Question: I have an airline <URL> from stat computing which I am trying to analyse.
There are variables DepTime and ArrDelay (Departure Time and Arrival Delay). I am trying to analyse how Arrival Delay is varying with certain chunks of departure time. My objective is to find which time chunks should a person avoid while booking their tickets to avoid arrival delay
My understanding-If a one tailed t test between arrival delays for dep time >1800 and arrival delays for dep time >1900 show a high significance, it means that one should avoid flights between 1800 and 1900. ( Please correct me if I am wrong). I want to run such tests for all departure hours.
**Totally new to programming and Data Science. Any help would be much appreciated.
Data looks like this. The highlighted columns are the ones I am analysing

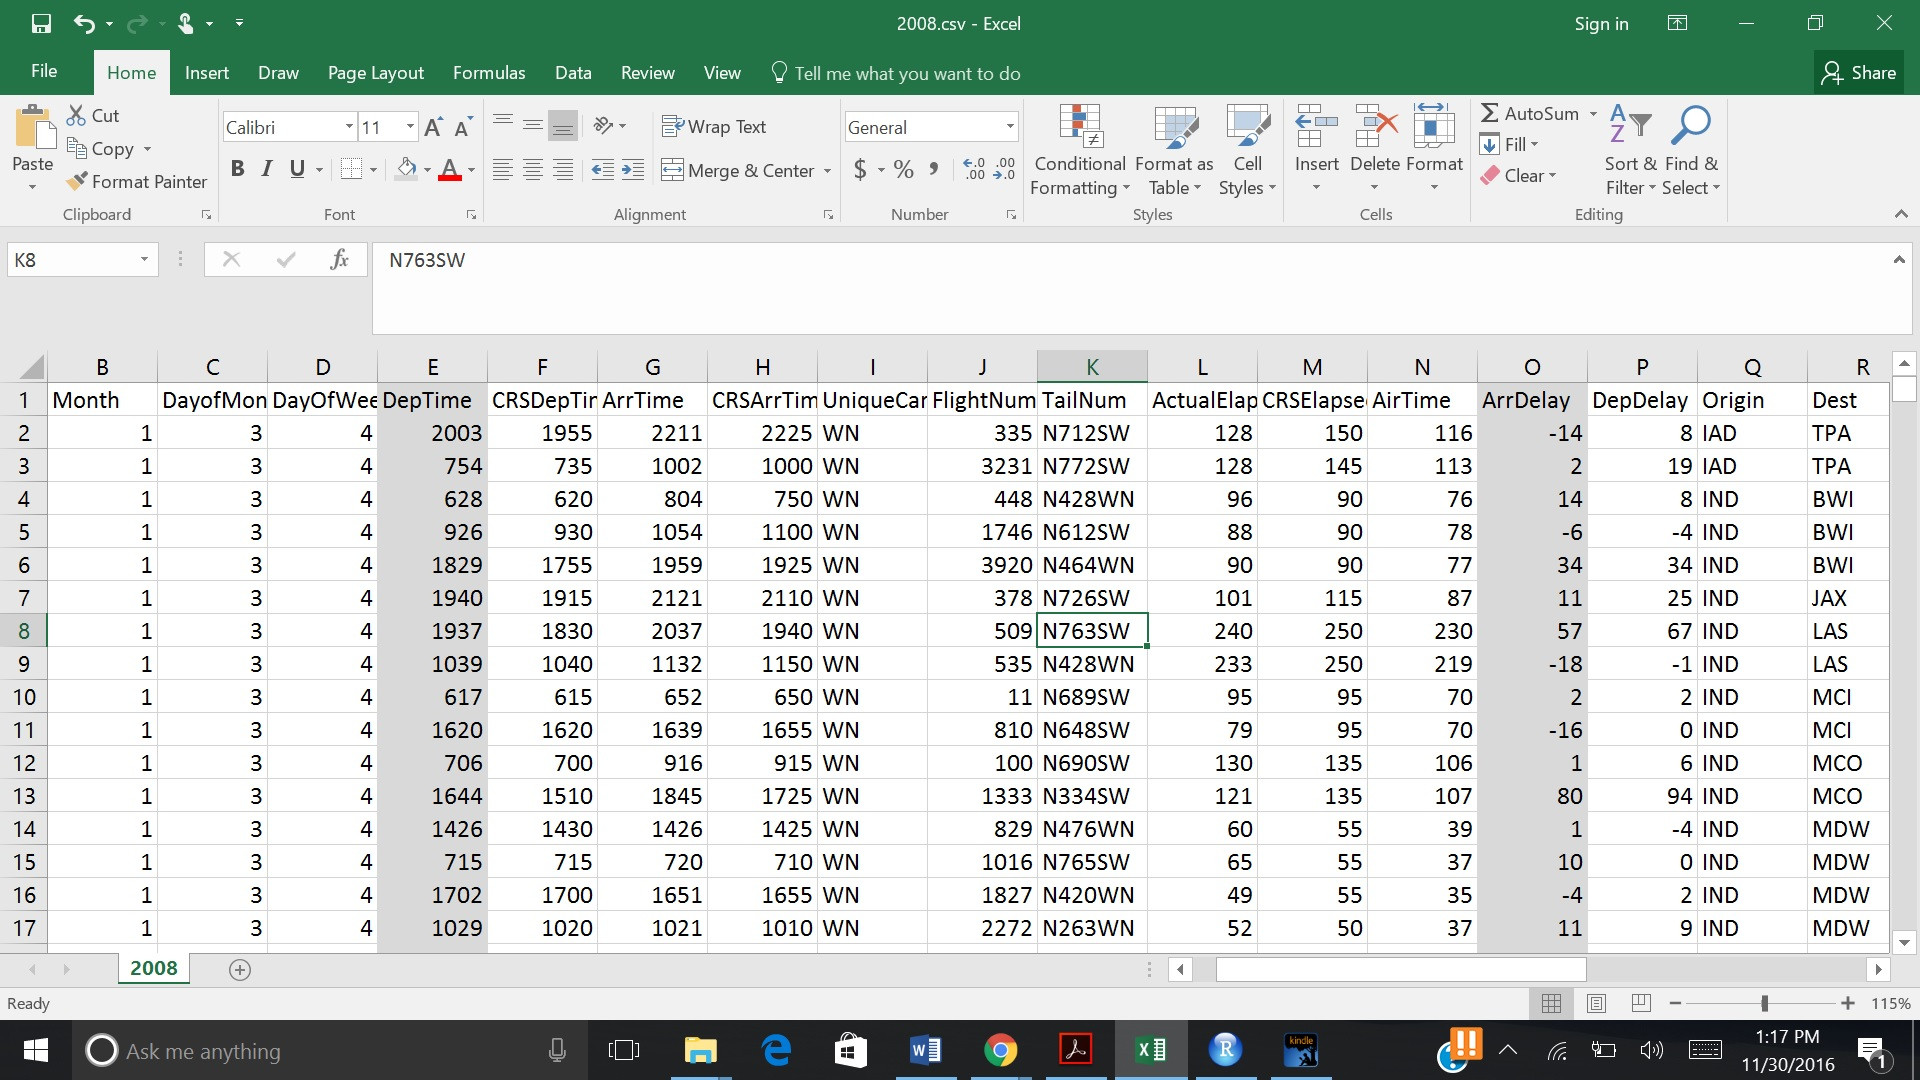
Answer: Sharing an image of the data is not the same as providing the data for us to work with...
That said I went and grabbed one year of data and worked this up.
'''
flights <- read.csv("~/Downloads/1995.csv", header=T)
flights <- flights[, c("DepTime", "ArrDelay")]
flights$Dep <- round(flights$DepTime-30, digits = -2)
head(flights, n=25)
# This tests each hour of departures against the entire day.
# Alternative is set to "less" because we want to know if a given hour
# has less delay than the day as a whole.
pVsDay <- tapply(flights$ArrDelay, flights$Dep,
function(x) t.test(x, flights$ArrDelay, alternative = "less"))
# This tests each hour of departures against every other hour of the day.
# Alternative is set to "less" because we want to know if a given hour
# has less delay than the other hours.
pAllvsAll <- tapply(flights$ArrDelay, flights$Dep,
function(x) tapply(flights$ArrDelay, flights$Dep, function (z)
t.test(x, z, alternative = "less")))
'''
I'll let you figure out multiple hypothesis testing and the like.
<URL>
## All vs All
<URL>